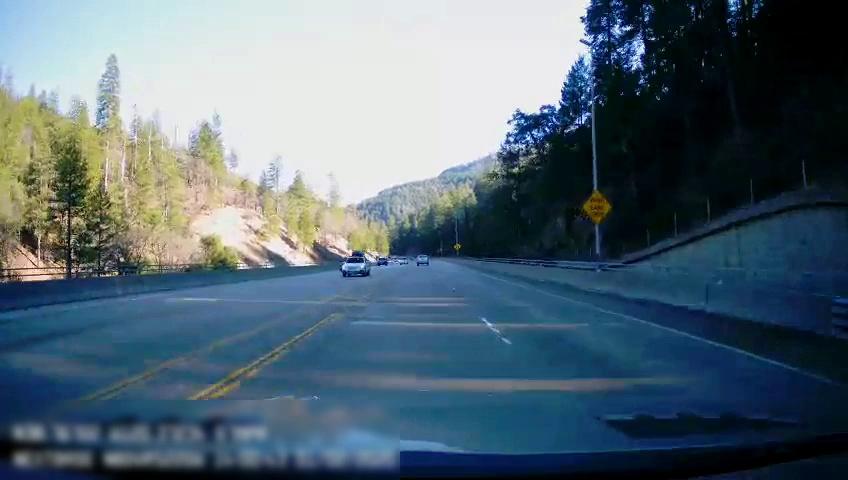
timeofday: Day
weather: Sunny
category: Drivable Space
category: Drivable Space
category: Vehicles | Truck
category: Vehicles | Car
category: Lanes | Opposite Lane
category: Lanes | Current Lane
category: Lanes | Opposite Lane
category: Lanes | Current Lane
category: Lanes | Current Lane
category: Traffic | Signs